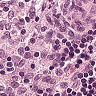
Metastatic tissue present: no